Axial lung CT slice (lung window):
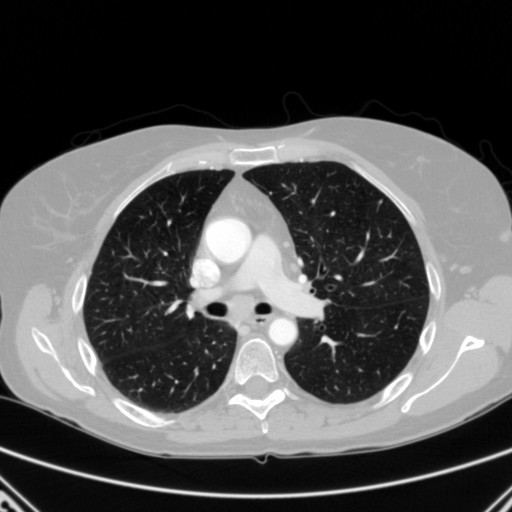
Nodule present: yes
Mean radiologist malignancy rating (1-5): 3